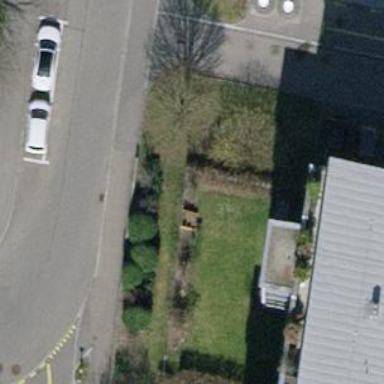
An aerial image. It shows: Hedge barrier.